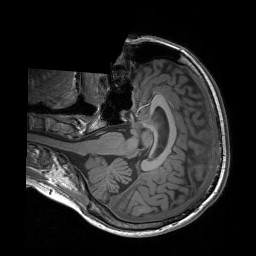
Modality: T1w
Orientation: axial
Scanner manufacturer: siemens
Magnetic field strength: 3 T